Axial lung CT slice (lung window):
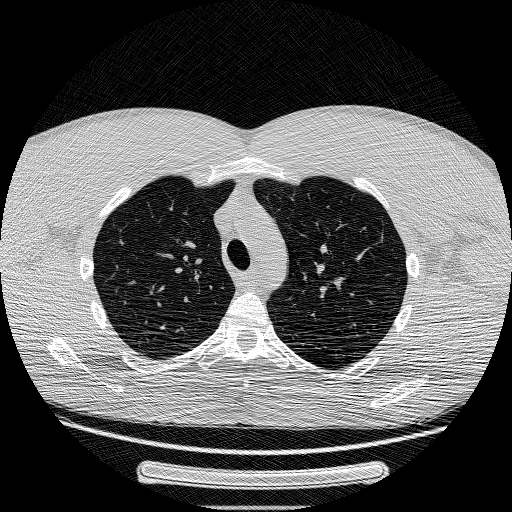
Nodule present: no